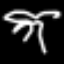
Label: palm tree